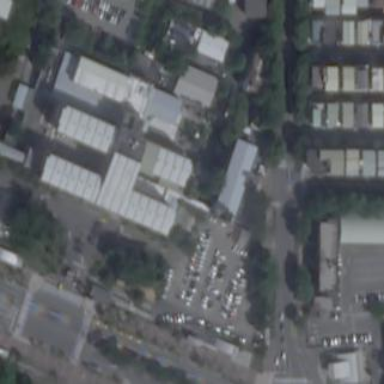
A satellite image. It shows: Parking area with surface.